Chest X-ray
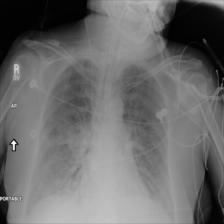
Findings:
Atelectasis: negative
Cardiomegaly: negative
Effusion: negative
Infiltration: negative
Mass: negative
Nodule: negative
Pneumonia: positive
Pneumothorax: negative
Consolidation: negative
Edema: positive
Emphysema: negative
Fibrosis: negative
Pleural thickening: negative
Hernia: negative